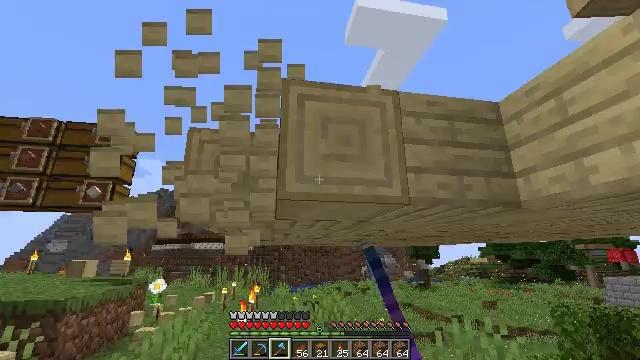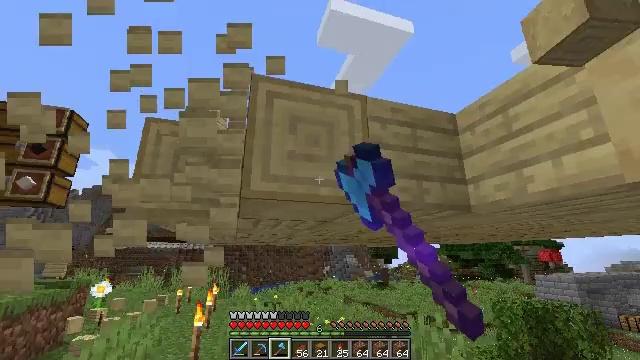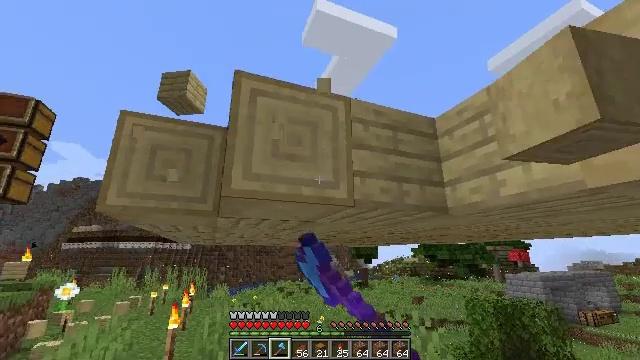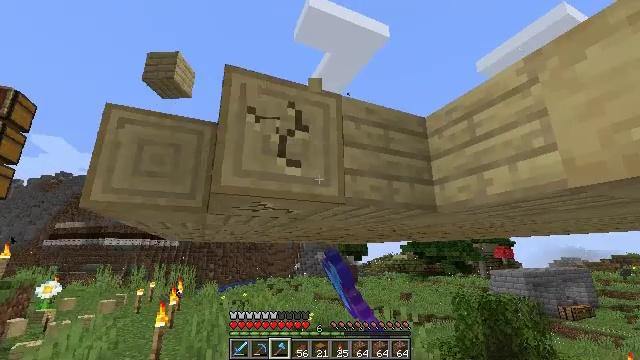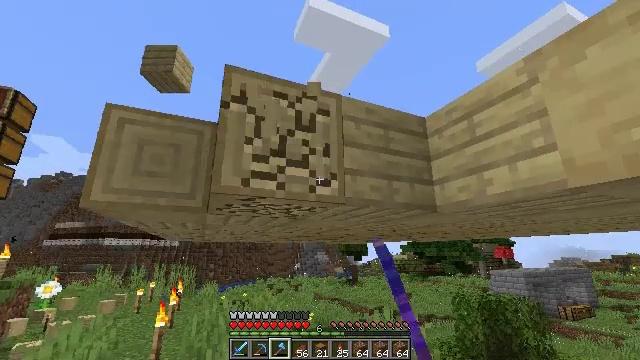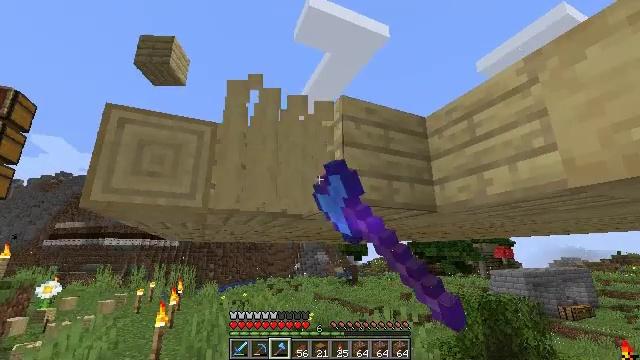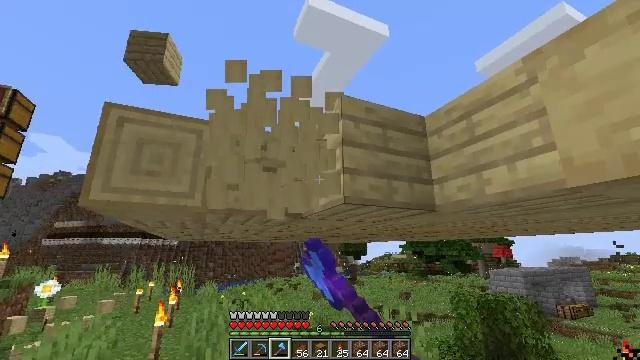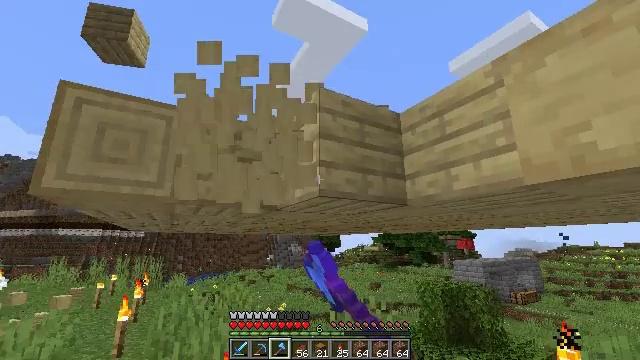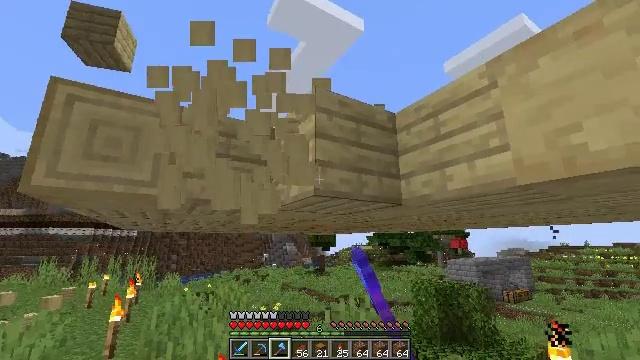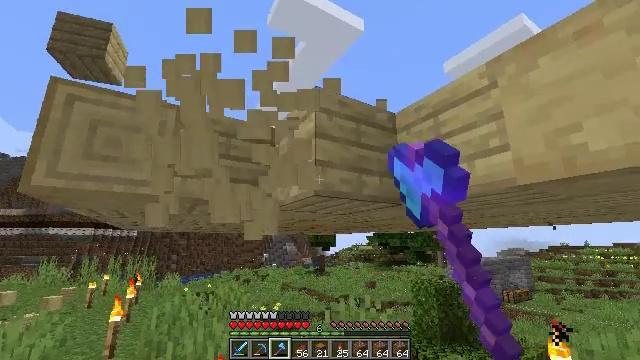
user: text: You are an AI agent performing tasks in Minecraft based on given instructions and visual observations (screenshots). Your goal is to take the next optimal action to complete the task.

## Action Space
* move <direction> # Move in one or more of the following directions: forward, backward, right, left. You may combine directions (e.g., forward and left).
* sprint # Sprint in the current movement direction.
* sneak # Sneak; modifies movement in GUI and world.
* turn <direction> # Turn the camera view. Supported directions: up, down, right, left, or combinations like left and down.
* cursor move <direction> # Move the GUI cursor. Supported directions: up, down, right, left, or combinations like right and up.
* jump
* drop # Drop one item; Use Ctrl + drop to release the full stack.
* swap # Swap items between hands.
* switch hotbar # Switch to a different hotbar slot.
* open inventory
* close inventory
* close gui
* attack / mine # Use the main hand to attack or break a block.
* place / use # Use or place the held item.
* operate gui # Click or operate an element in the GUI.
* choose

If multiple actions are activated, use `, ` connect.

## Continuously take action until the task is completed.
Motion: motion action
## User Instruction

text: Break the stripped birch log for wood.
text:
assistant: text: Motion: turn right, attack / mine
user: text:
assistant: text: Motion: turn right, attack / mine
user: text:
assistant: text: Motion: turn right, attack / mine
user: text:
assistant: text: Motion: attack / mine
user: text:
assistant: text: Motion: attack / mine
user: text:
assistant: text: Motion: attack / mine
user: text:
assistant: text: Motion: turn right and down, attack / mine
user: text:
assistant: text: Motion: turn right, attack / mine
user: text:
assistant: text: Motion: attack / mine
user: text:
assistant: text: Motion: attack / mine